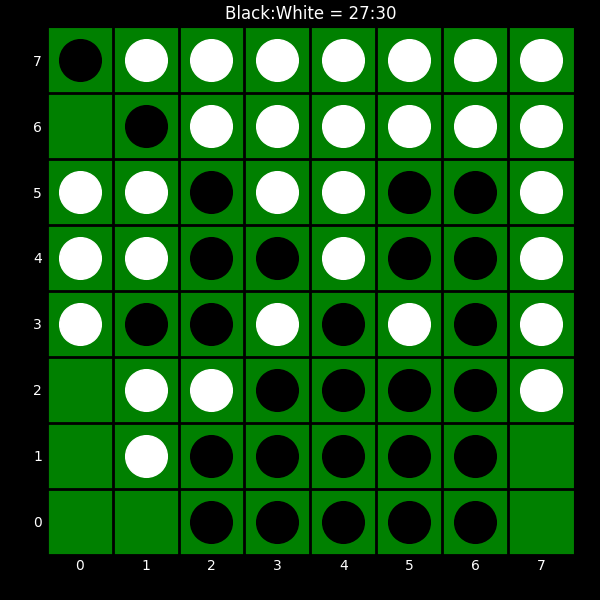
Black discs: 27
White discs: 30